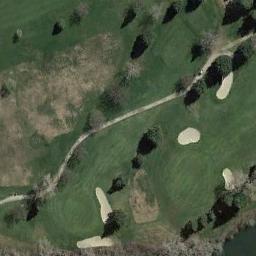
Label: golf_course